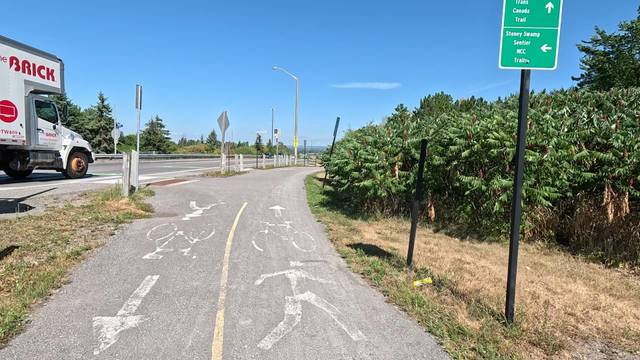
Region: Canada
Coordinates: 45.326, -75.805